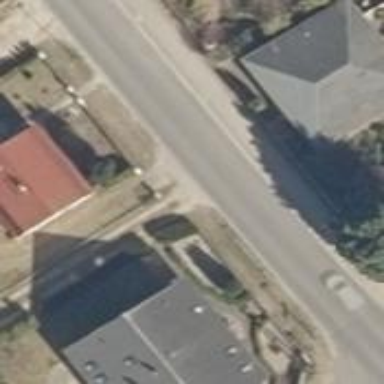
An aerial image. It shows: Residential road with asphalt surface and dedicated cycle track.